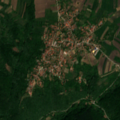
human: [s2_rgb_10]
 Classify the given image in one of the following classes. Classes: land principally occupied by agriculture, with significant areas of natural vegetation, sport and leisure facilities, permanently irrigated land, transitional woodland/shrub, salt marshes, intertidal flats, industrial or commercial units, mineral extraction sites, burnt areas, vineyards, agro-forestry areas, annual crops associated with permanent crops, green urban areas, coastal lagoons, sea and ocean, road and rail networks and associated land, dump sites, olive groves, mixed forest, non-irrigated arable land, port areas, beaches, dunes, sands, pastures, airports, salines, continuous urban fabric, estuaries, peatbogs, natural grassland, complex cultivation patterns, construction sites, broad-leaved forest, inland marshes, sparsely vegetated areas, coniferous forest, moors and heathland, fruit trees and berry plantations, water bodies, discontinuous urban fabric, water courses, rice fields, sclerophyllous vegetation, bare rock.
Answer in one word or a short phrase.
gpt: discontinuous urban fabric, complex cultivation patterns, broad-leaved forest